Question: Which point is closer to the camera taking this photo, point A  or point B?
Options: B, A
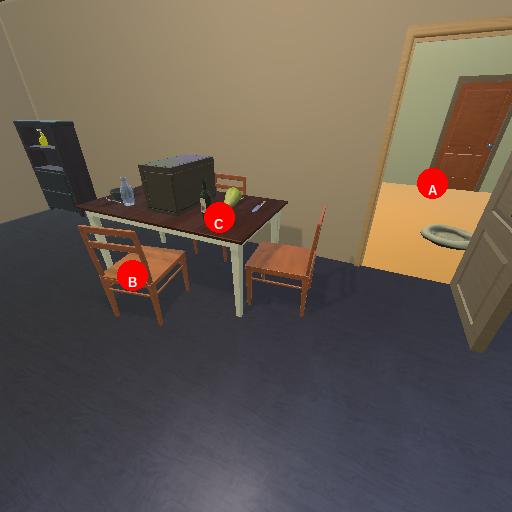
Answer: B